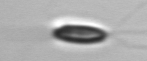
Label: Chrysochromulina